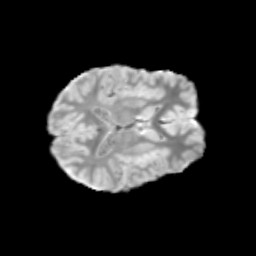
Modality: T2w
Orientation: axial
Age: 11
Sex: male
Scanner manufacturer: siemens
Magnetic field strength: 3 T
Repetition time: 3.8 s
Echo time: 0.07 s